Question: I put a breakpoint inside a function in my model in Laravel 4.
I see on '$this' there is both and .
Both seem to contain the same data, i.e. a key/value pair representing fields in the table.
What's the difference?
I need a function in my model that will return all the fields as an associative array, which one do I use?

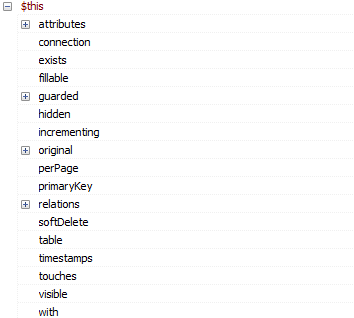
Answer: They have the same data until you change any of your attributes:
'''
$user->name = "user391986";
'''
Then you'll have
'''
$user->attributes['name'] != $user->original['name'];
'''